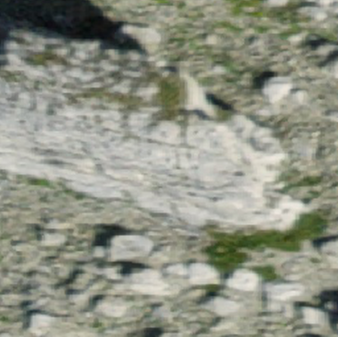
Label: bouldering_area